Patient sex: M
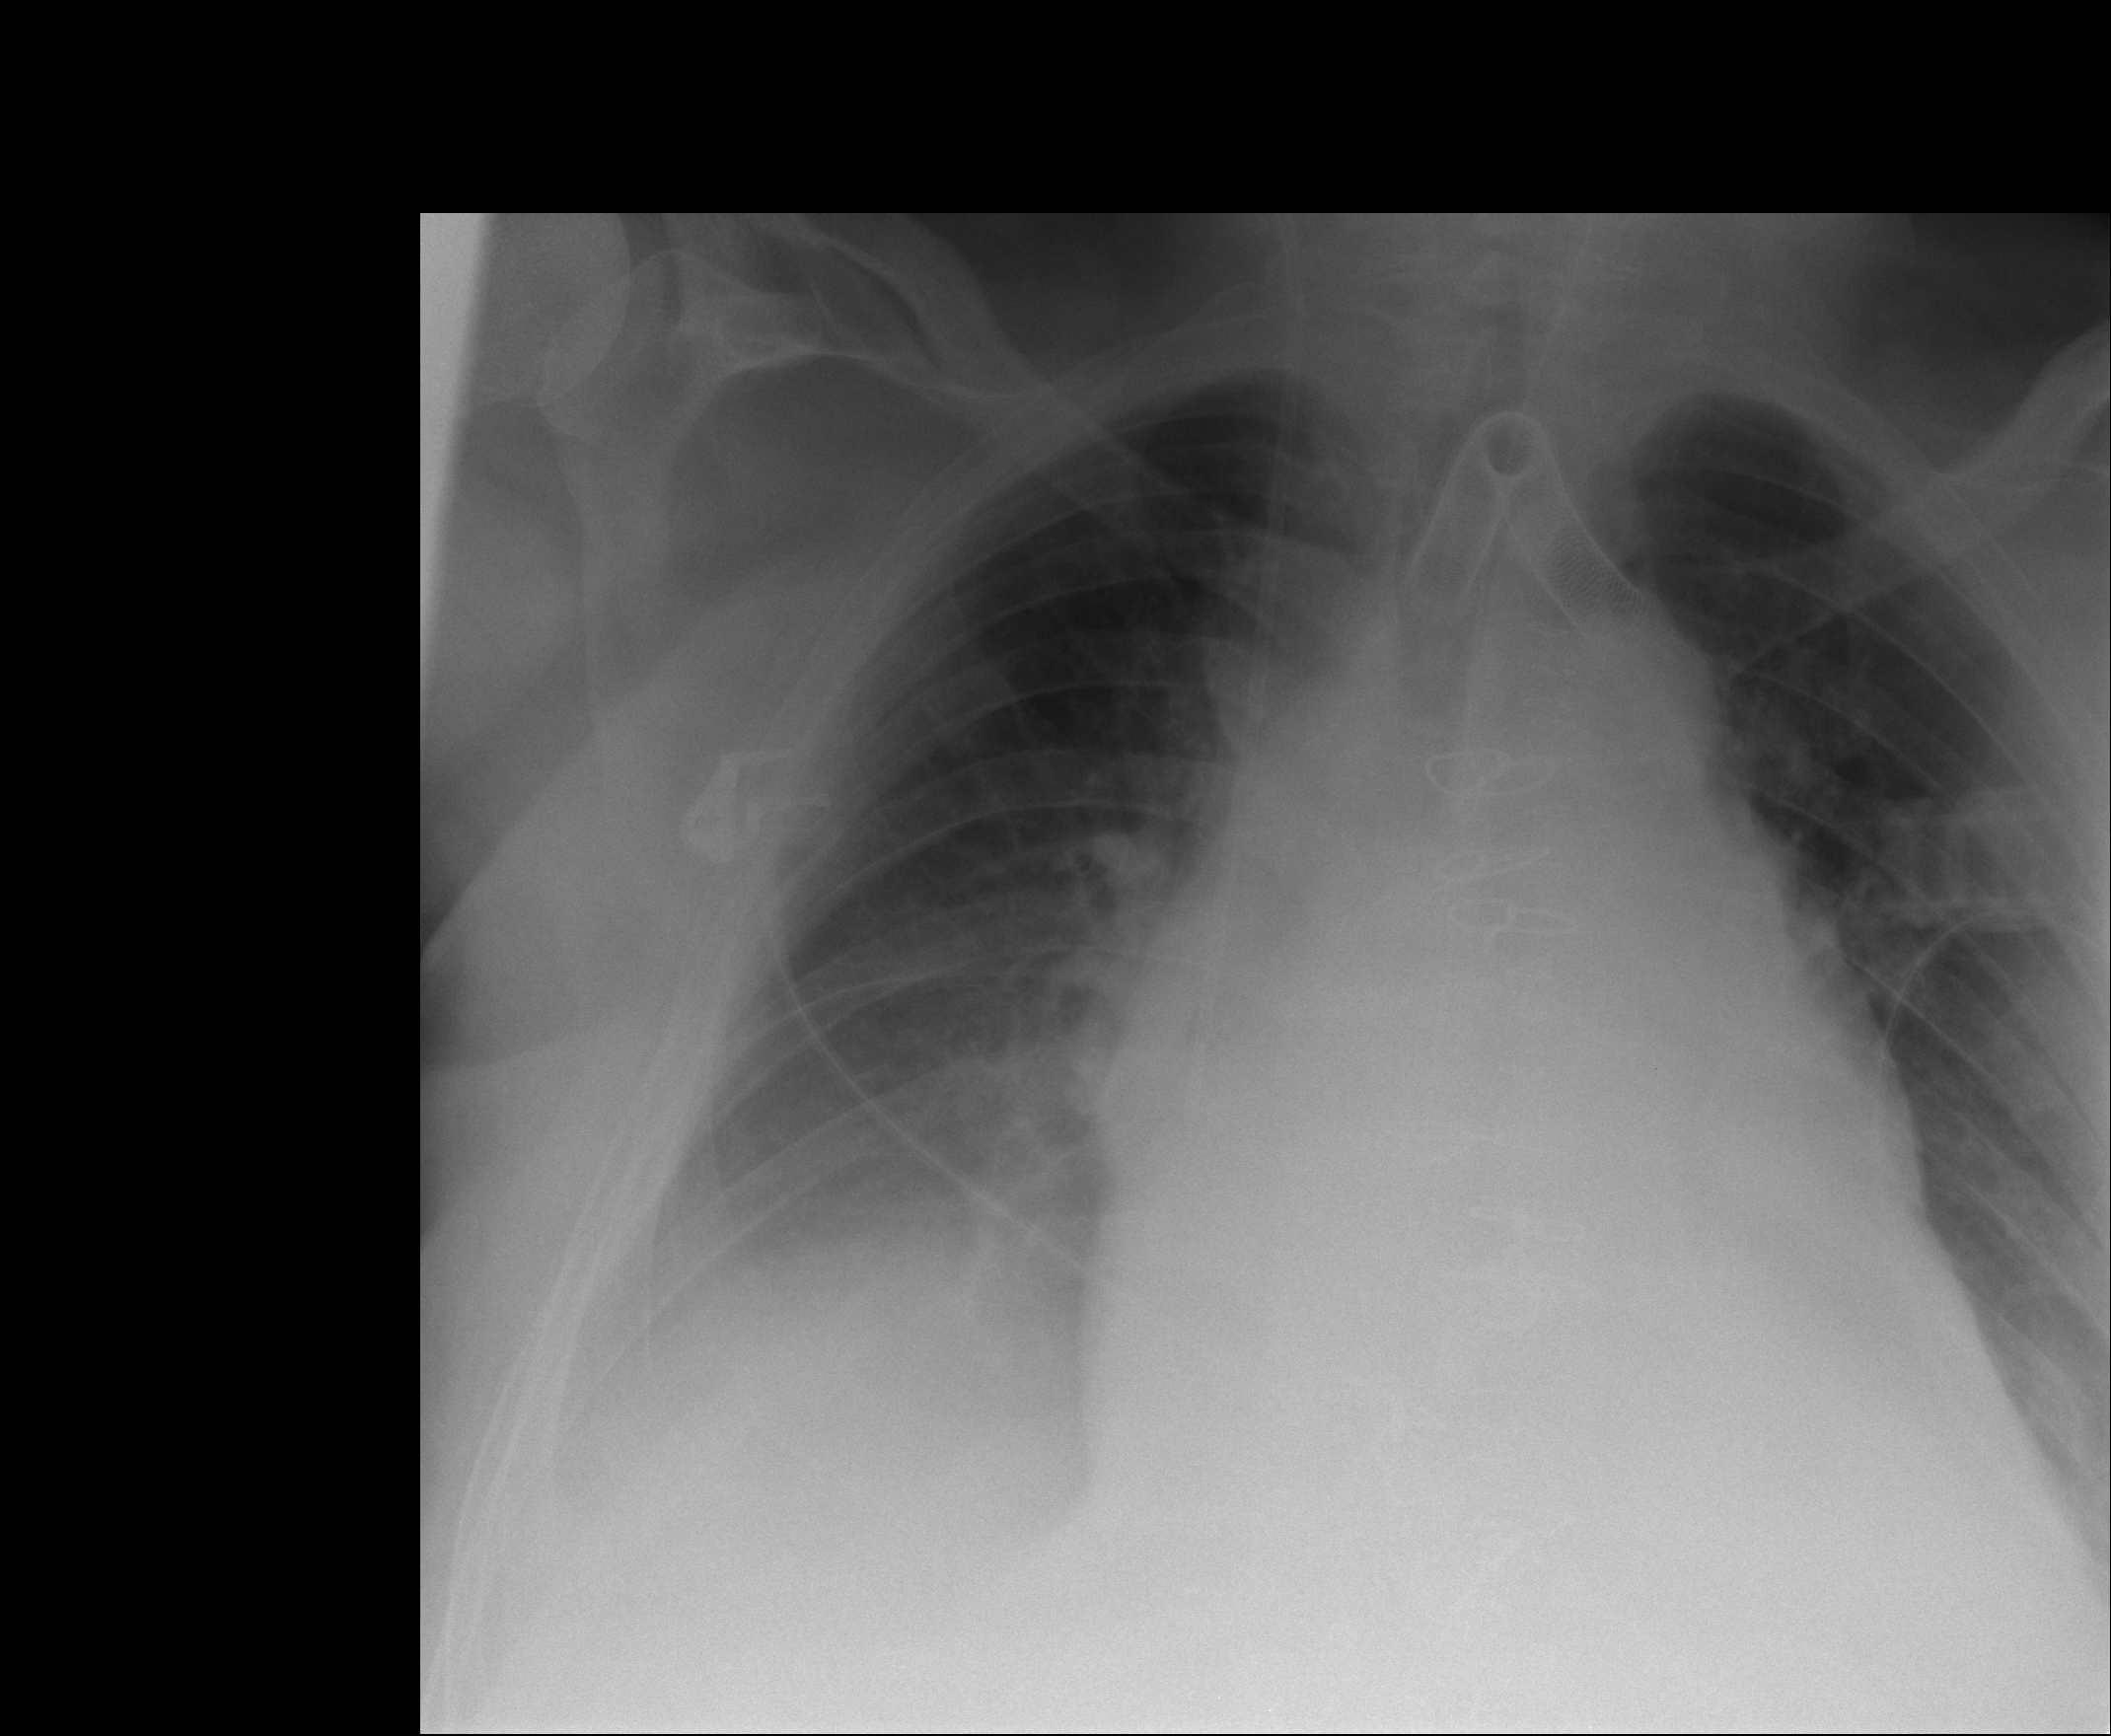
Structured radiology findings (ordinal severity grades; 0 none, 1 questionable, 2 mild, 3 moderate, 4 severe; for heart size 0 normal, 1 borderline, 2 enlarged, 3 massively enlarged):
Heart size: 3
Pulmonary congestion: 2
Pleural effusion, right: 2
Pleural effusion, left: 1
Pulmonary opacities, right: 0
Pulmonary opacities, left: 0
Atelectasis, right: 2
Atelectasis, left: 1